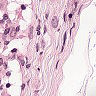
Metastatic tissue present: yes